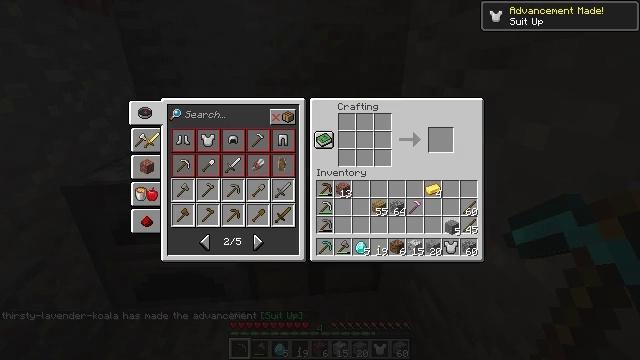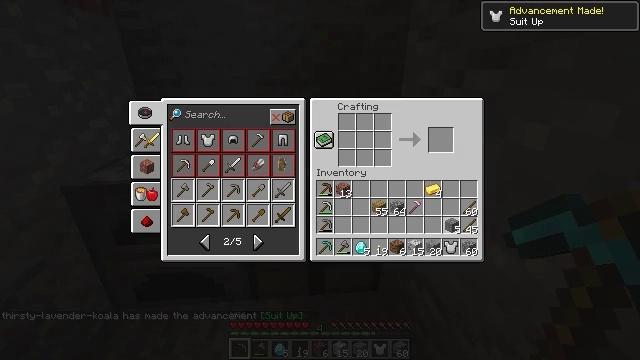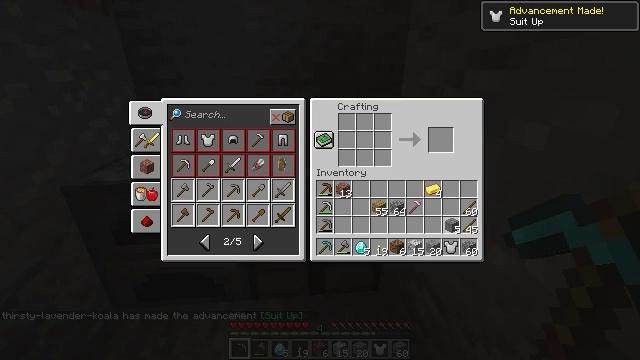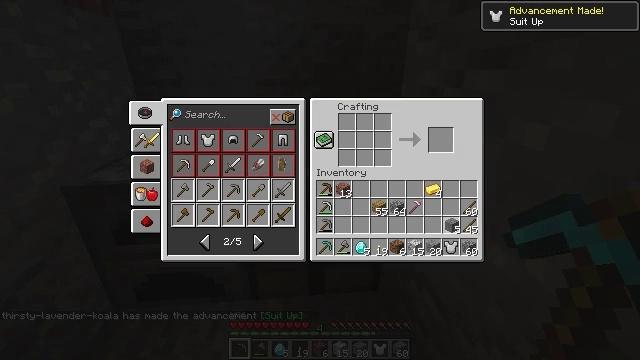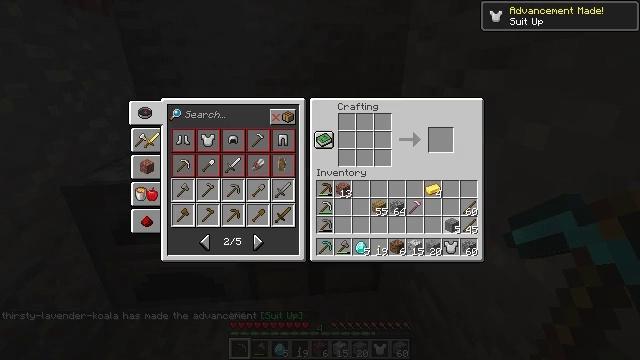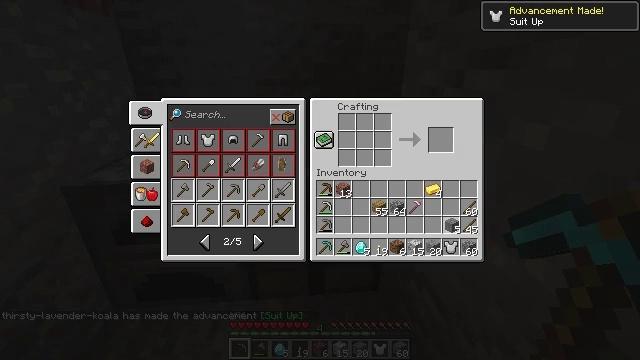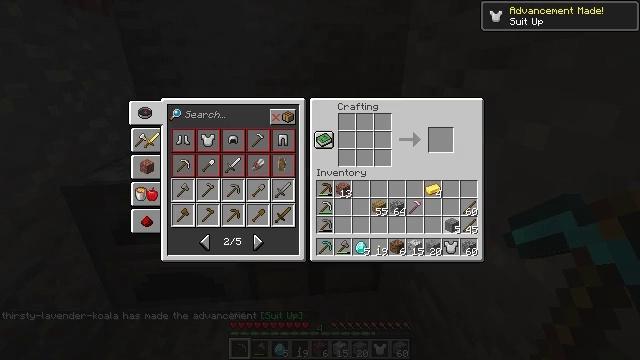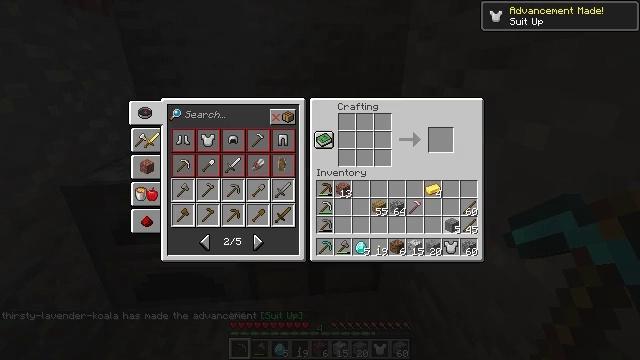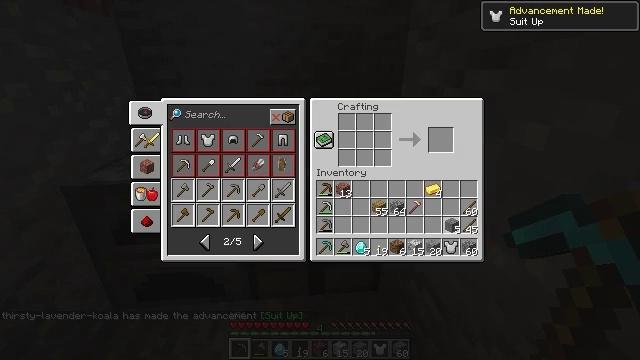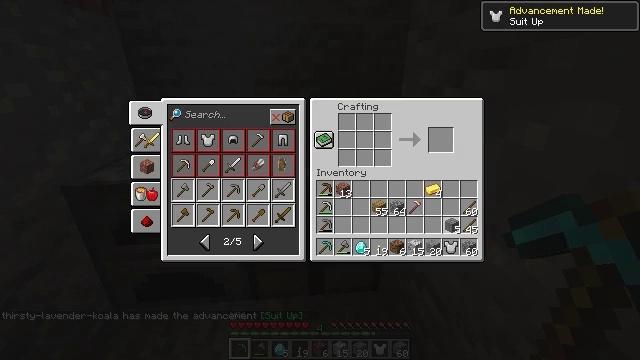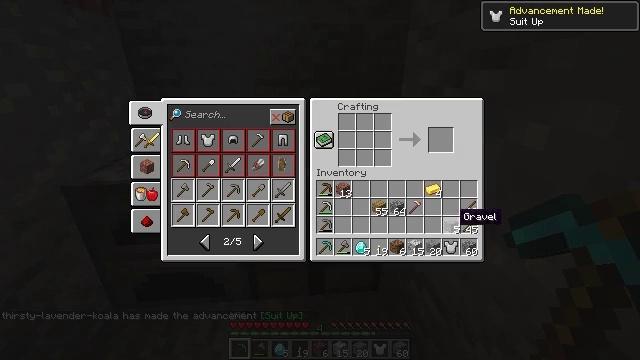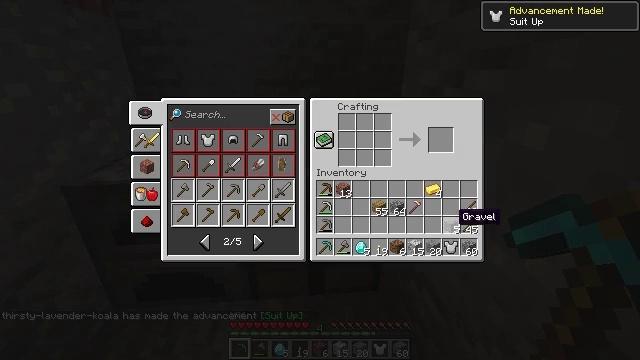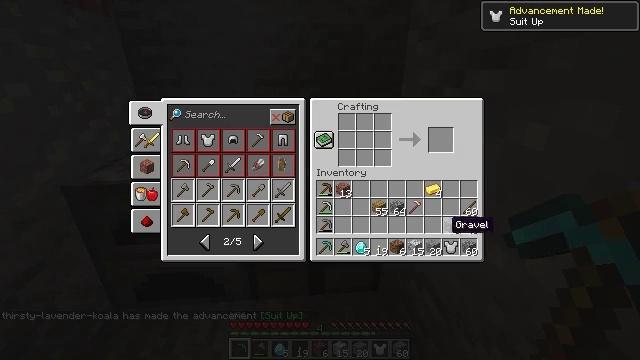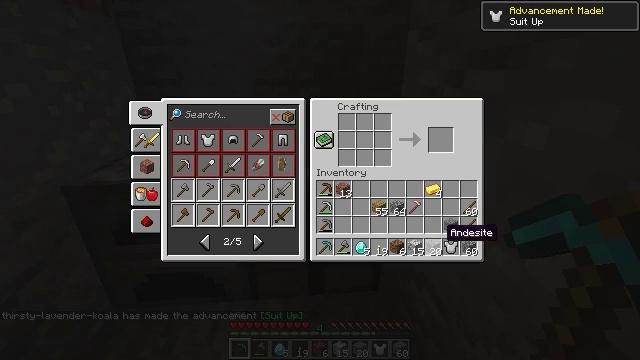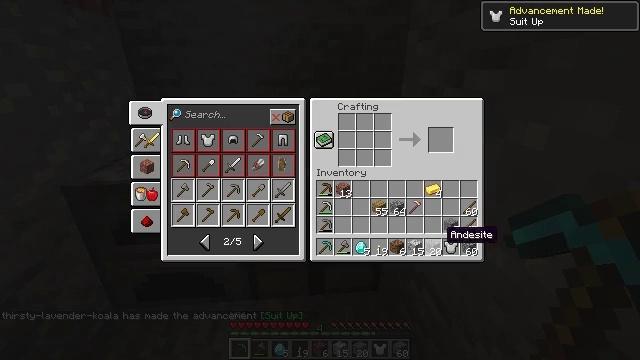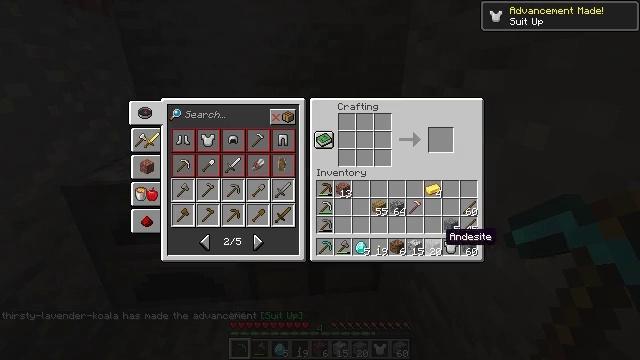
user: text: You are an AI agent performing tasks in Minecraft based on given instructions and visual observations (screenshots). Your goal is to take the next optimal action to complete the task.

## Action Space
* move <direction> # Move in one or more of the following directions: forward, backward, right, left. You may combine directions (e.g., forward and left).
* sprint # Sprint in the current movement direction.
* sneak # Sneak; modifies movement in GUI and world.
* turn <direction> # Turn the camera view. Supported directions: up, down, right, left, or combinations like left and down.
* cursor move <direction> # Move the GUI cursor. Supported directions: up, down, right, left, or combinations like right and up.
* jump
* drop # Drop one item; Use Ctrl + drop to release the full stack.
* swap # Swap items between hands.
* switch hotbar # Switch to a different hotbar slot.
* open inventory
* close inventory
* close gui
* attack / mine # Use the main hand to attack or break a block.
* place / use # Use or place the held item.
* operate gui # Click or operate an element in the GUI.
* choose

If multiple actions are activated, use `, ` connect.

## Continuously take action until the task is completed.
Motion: motion action
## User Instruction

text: Open a crafting table and craft the diamond helmet with diamonds.
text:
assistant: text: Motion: no_op
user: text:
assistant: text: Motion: no_op
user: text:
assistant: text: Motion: no_op
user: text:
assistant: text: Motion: no_op
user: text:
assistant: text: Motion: no_op
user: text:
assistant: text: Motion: no_op
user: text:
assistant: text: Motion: operate gui
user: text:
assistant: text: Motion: operate gui
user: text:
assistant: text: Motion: operate gui
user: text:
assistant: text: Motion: no_op
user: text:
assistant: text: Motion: no_op
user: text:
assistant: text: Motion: cursor move left and down
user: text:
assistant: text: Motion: cursor move down
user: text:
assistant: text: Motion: no_op
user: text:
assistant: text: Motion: no_op
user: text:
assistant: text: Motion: no_op
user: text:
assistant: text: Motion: no_op
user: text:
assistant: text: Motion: operate gui
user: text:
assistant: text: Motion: operate gui
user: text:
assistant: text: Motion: no_op
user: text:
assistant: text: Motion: cursor move up
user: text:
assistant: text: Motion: no_op
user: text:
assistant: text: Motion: no_op
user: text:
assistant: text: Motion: no_op
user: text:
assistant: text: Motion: operate gui
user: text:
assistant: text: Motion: no_op
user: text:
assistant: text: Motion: no_op
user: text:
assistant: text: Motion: no_op
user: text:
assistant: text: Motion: no_op
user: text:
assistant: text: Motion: no_op